Field crop: maize
Growth stage: 2
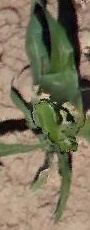
Species: maize